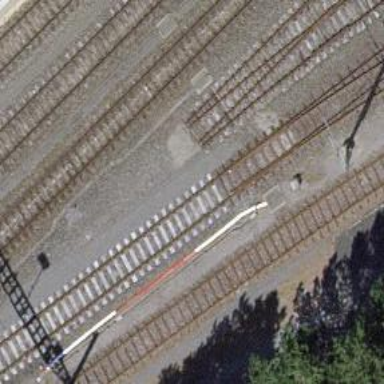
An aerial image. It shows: Railway switch.